Field crop: maize
Growth stage: 2
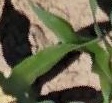
Species: maize